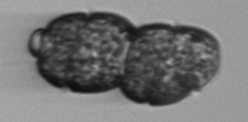
Label: Margalefidinium